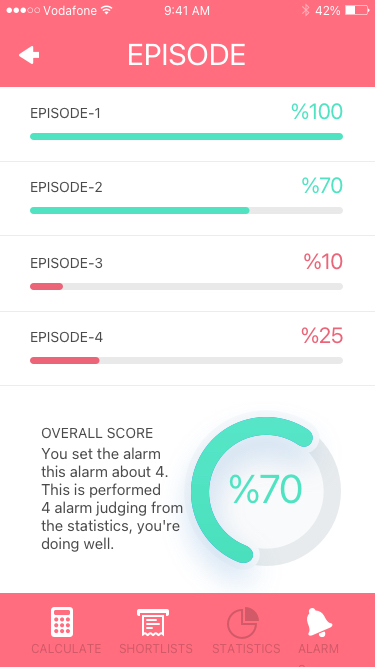
Text in this UI design:
%70
You set the alarm
this alarm about 4.
This is performed
4 alarm judging from
the statistics, you're
doing well.
OVERALL SCORE
EPISODE-4
%25
EPISODE-3
%10
EPISODE-2
%70
EPISODE-1
%100
EPISODE
ALARMS
STATISTICS
SHORTLISTS
CALCULATE